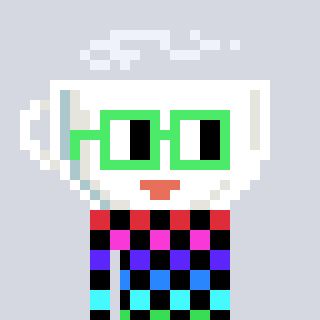
a pixel art character with square light green glasses, a mug-shaped head and a bege-colored body on a cool background